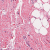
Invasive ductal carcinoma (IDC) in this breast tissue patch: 0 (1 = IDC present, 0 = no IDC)